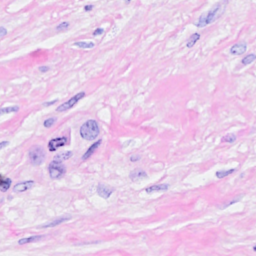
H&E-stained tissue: Breast